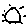
Label: sun